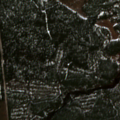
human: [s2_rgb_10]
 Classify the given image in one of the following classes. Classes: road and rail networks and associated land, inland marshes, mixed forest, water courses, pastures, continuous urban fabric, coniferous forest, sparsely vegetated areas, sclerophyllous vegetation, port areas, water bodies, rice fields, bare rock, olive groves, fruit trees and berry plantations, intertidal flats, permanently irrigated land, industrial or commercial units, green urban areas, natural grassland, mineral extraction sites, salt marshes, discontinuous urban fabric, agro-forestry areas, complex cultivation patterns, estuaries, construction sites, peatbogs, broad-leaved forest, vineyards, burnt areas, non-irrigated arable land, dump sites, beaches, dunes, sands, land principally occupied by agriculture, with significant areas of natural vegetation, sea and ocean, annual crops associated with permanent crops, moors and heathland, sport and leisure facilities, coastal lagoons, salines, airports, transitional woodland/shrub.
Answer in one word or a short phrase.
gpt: coniferous forest, transitional woodland/shrub